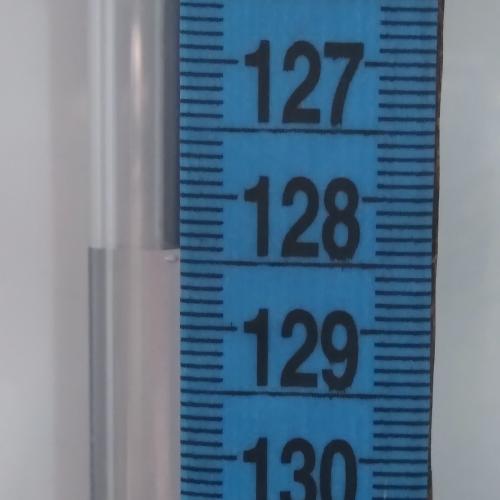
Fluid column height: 128.4 cm